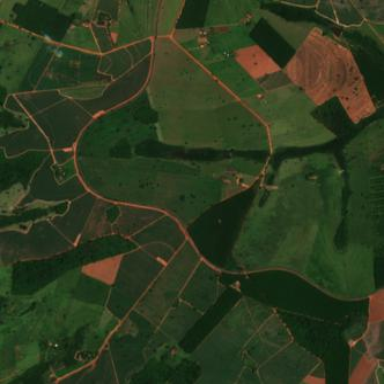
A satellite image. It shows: Farmland producing sugar cane.